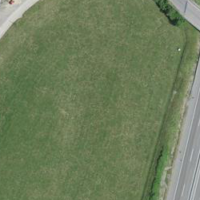
EUNIS habitat code: 57
Species observed at this site:
Milvus milvus
Columba palumbus